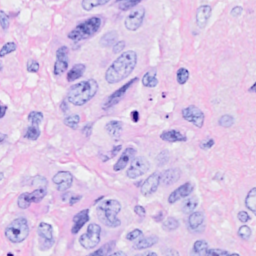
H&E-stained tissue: Breast